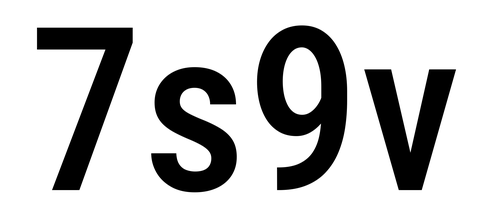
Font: Roboto_Condensed_Medium